Interaction volume radius: 10 \u00c5
Interaction volume height: 15 \u00c5
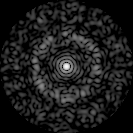
Disorder parameter: 0.812